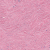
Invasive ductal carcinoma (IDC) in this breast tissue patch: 1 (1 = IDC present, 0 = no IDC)